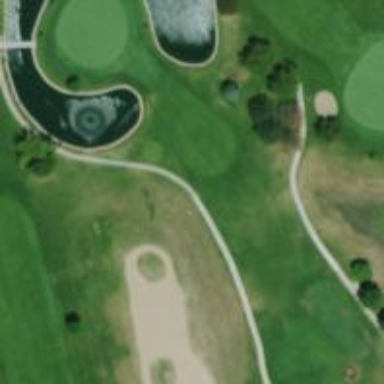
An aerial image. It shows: Pathway for golfing.